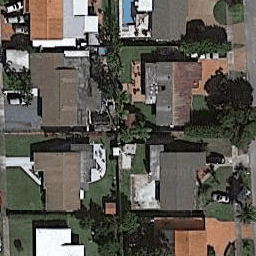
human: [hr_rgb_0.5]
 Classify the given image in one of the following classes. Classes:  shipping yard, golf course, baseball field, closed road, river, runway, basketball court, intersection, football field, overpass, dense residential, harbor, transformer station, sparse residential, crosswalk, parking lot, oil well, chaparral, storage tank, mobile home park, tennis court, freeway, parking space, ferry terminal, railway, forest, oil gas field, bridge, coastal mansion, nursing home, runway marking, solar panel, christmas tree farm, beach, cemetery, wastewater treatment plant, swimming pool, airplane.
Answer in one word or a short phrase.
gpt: dense residential